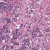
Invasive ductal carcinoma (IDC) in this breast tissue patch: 1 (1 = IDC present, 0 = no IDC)